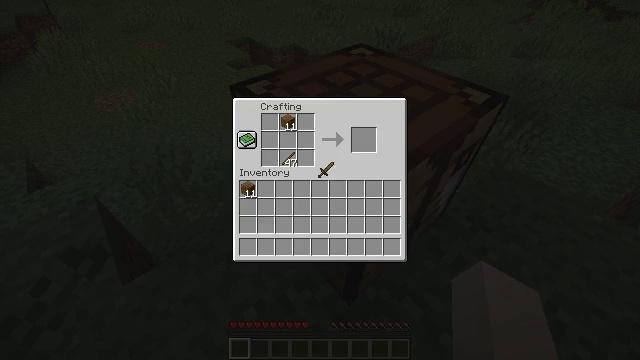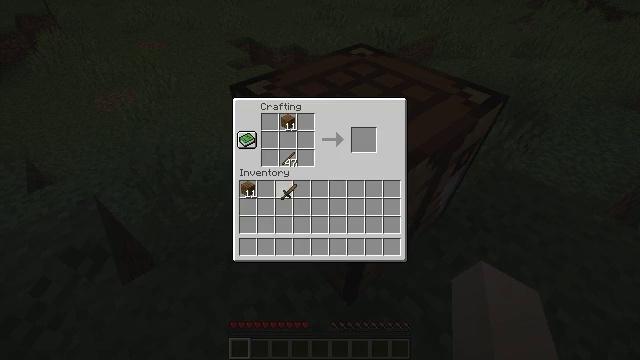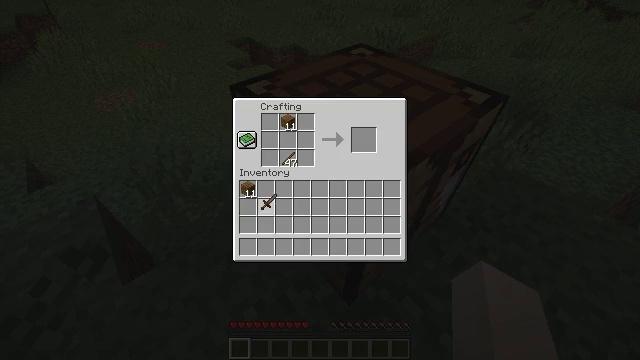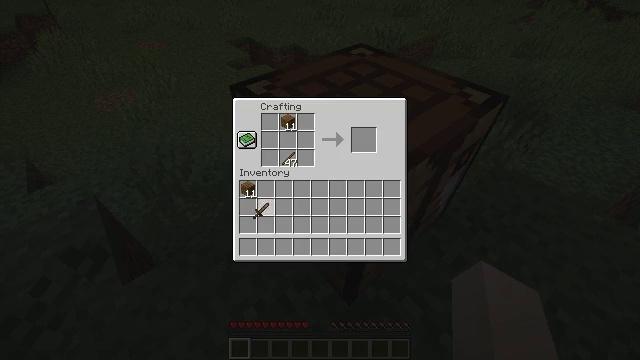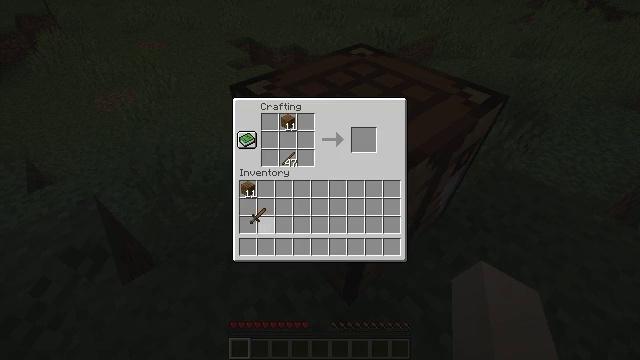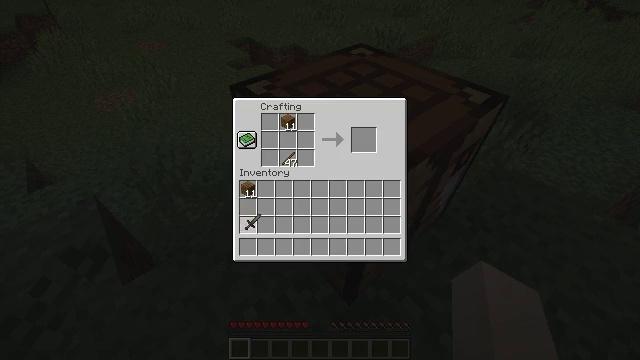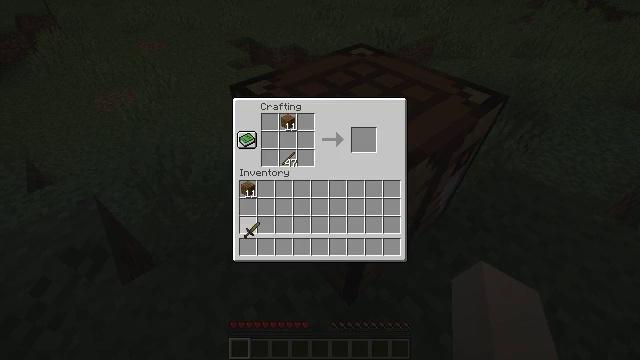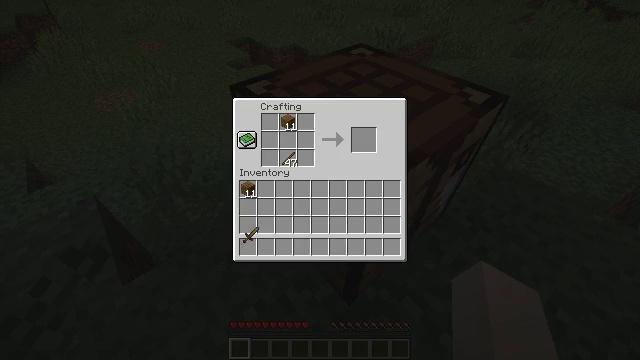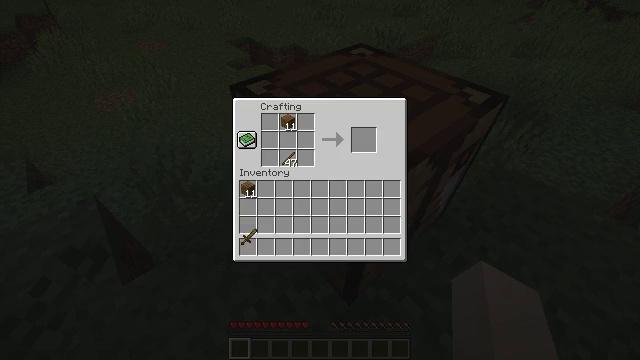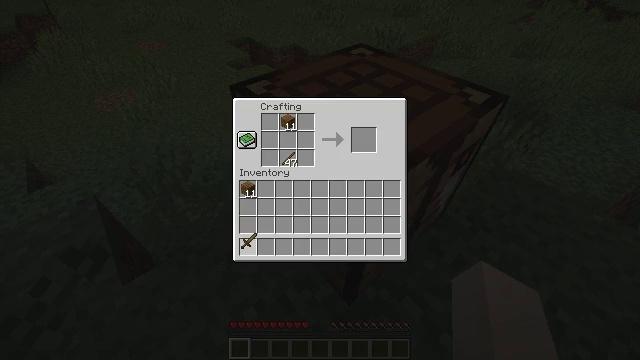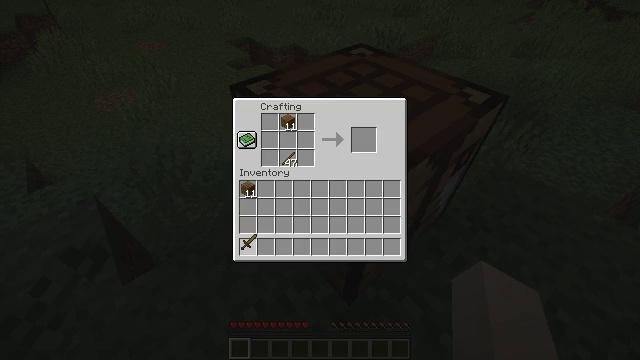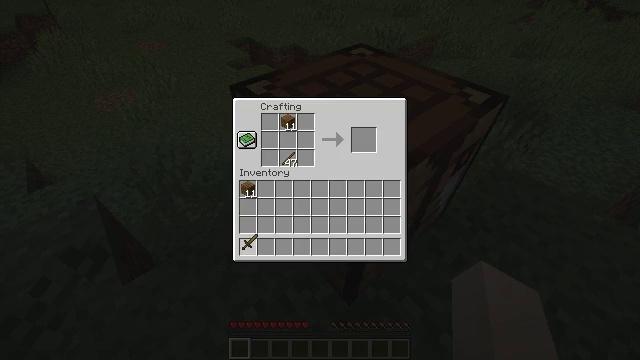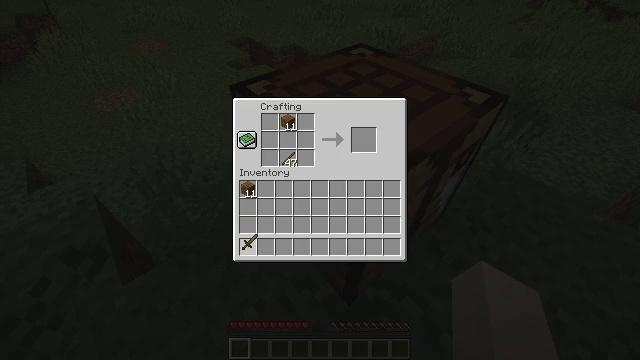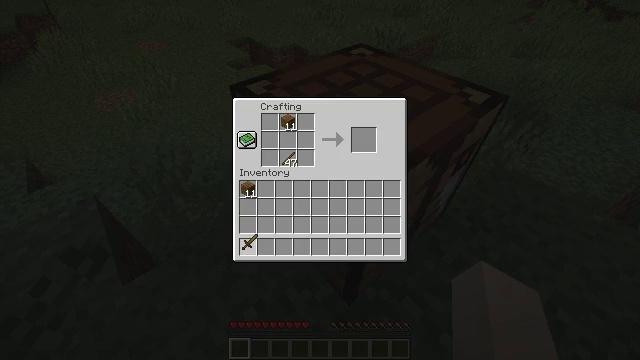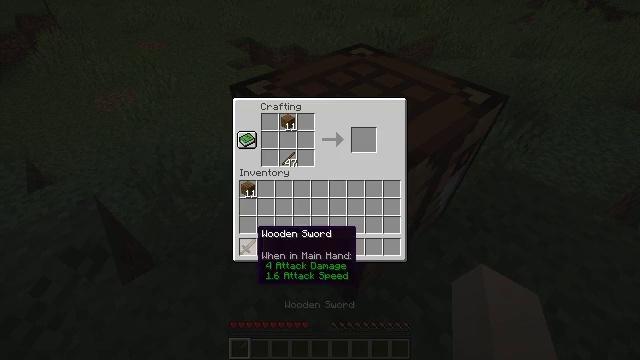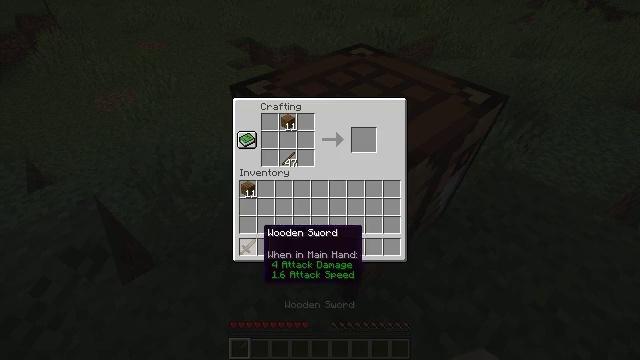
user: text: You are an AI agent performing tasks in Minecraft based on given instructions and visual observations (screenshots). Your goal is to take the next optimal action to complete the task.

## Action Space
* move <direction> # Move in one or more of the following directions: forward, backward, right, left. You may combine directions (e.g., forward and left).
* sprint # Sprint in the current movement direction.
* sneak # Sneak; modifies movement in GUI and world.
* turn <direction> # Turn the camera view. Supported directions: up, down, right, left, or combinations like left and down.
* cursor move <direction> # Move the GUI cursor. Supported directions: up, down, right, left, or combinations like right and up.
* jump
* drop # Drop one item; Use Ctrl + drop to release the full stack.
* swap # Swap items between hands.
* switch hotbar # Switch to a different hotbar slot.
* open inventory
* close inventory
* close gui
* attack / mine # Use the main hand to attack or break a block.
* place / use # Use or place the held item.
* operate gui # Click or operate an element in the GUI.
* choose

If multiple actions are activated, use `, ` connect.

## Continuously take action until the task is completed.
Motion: motion action
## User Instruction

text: Mine block crafting table.
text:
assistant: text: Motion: cursor move left and down, open gui
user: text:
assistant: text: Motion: cursor move left and down
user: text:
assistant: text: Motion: cursor move left and down
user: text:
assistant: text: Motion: no_op
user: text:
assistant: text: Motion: no_op
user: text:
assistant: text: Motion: cursor move down
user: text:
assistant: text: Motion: no_op
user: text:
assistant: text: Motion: no_op
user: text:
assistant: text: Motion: no_op
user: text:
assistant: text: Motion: no_op
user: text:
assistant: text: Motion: operate gui
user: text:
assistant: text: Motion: operate gui
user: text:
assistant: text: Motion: operate gui
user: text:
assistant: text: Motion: no_op
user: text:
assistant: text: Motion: no_op
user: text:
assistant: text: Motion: cursor move right and up
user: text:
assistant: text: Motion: cursor move right and up
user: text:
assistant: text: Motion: cursor move right and up
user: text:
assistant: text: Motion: cursor move right and up
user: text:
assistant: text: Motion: turn right and up, close gui
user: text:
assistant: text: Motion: turn right and up
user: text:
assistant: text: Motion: turn right and up
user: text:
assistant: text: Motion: turn right
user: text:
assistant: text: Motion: turn right
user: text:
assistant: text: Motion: turn right
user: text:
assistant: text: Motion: no_op
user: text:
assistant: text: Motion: no_op
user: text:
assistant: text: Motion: turn left
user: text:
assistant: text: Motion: turn left and down
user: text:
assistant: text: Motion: no_op